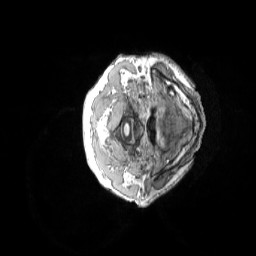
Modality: T1w
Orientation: axial
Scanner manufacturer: siemens
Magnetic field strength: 3 T
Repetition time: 2.3 s
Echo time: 0.0033 s